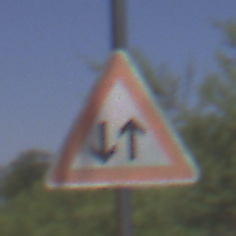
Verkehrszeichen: Gegenverkehr
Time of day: Midday
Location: Outdoor (RoadRail)
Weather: Clear
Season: NotSpecified
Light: Natural